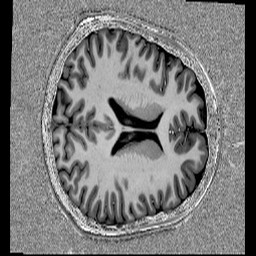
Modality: T1w
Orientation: axial
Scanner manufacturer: siemens
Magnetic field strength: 7 T
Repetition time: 4.68 s
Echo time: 0.00207 s